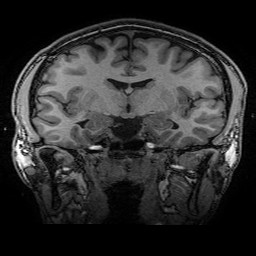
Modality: T1w
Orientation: sagittal
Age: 22
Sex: male
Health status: healthy
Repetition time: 2.53 s
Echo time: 0.0034 s